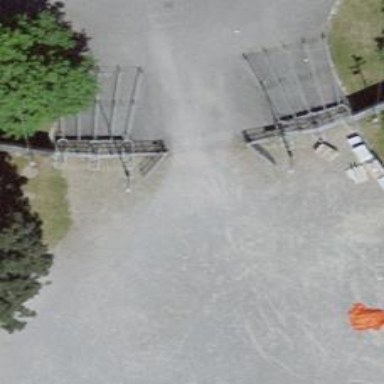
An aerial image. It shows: Gate.